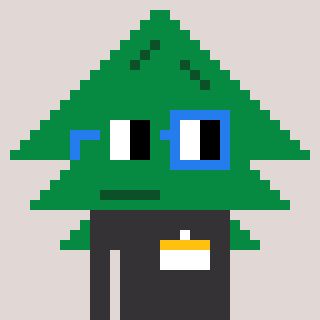
a pixel art character with square green and blue glasses, a fir-shaped head and a grayscale-colored body on a warm background